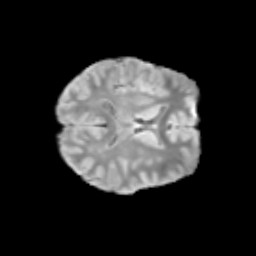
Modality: T2w
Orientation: axial
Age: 11
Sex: female
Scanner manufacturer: siemens
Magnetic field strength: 3 T
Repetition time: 3.8 s
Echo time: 0.07 s